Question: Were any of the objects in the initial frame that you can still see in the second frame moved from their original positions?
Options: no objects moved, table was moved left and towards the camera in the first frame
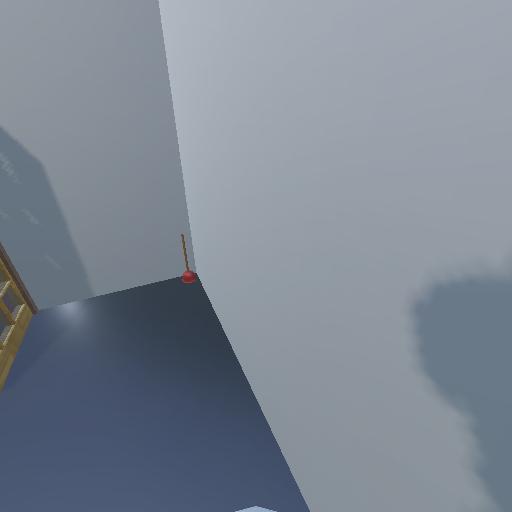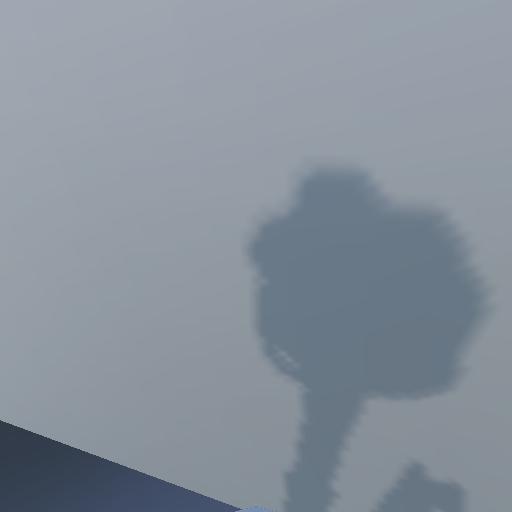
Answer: no objects moved